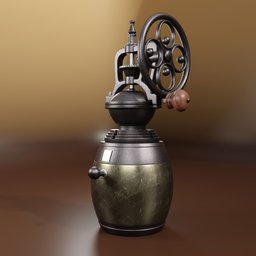
Label: decoration